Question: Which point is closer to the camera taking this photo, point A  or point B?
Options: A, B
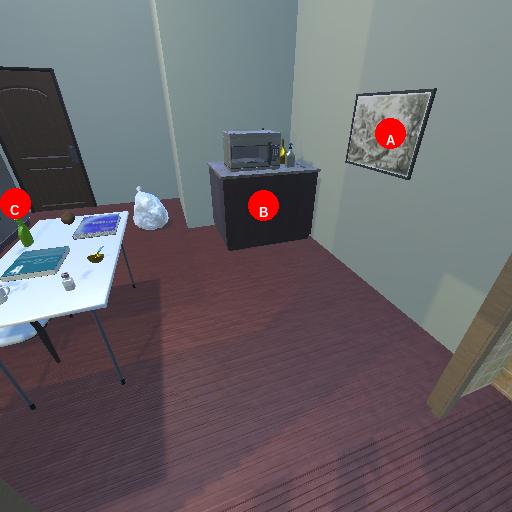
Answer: A